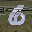
Label: 6